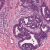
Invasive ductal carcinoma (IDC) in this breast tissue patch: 0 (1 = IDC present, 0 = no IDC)